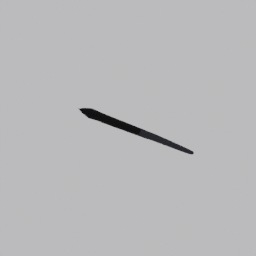
Label: tools